Interaction volume radius: 10 \u00c5
Interaction volume height: 20 \u00c5
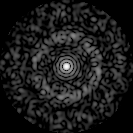
Disorder parameter: 0.8387